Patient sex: F
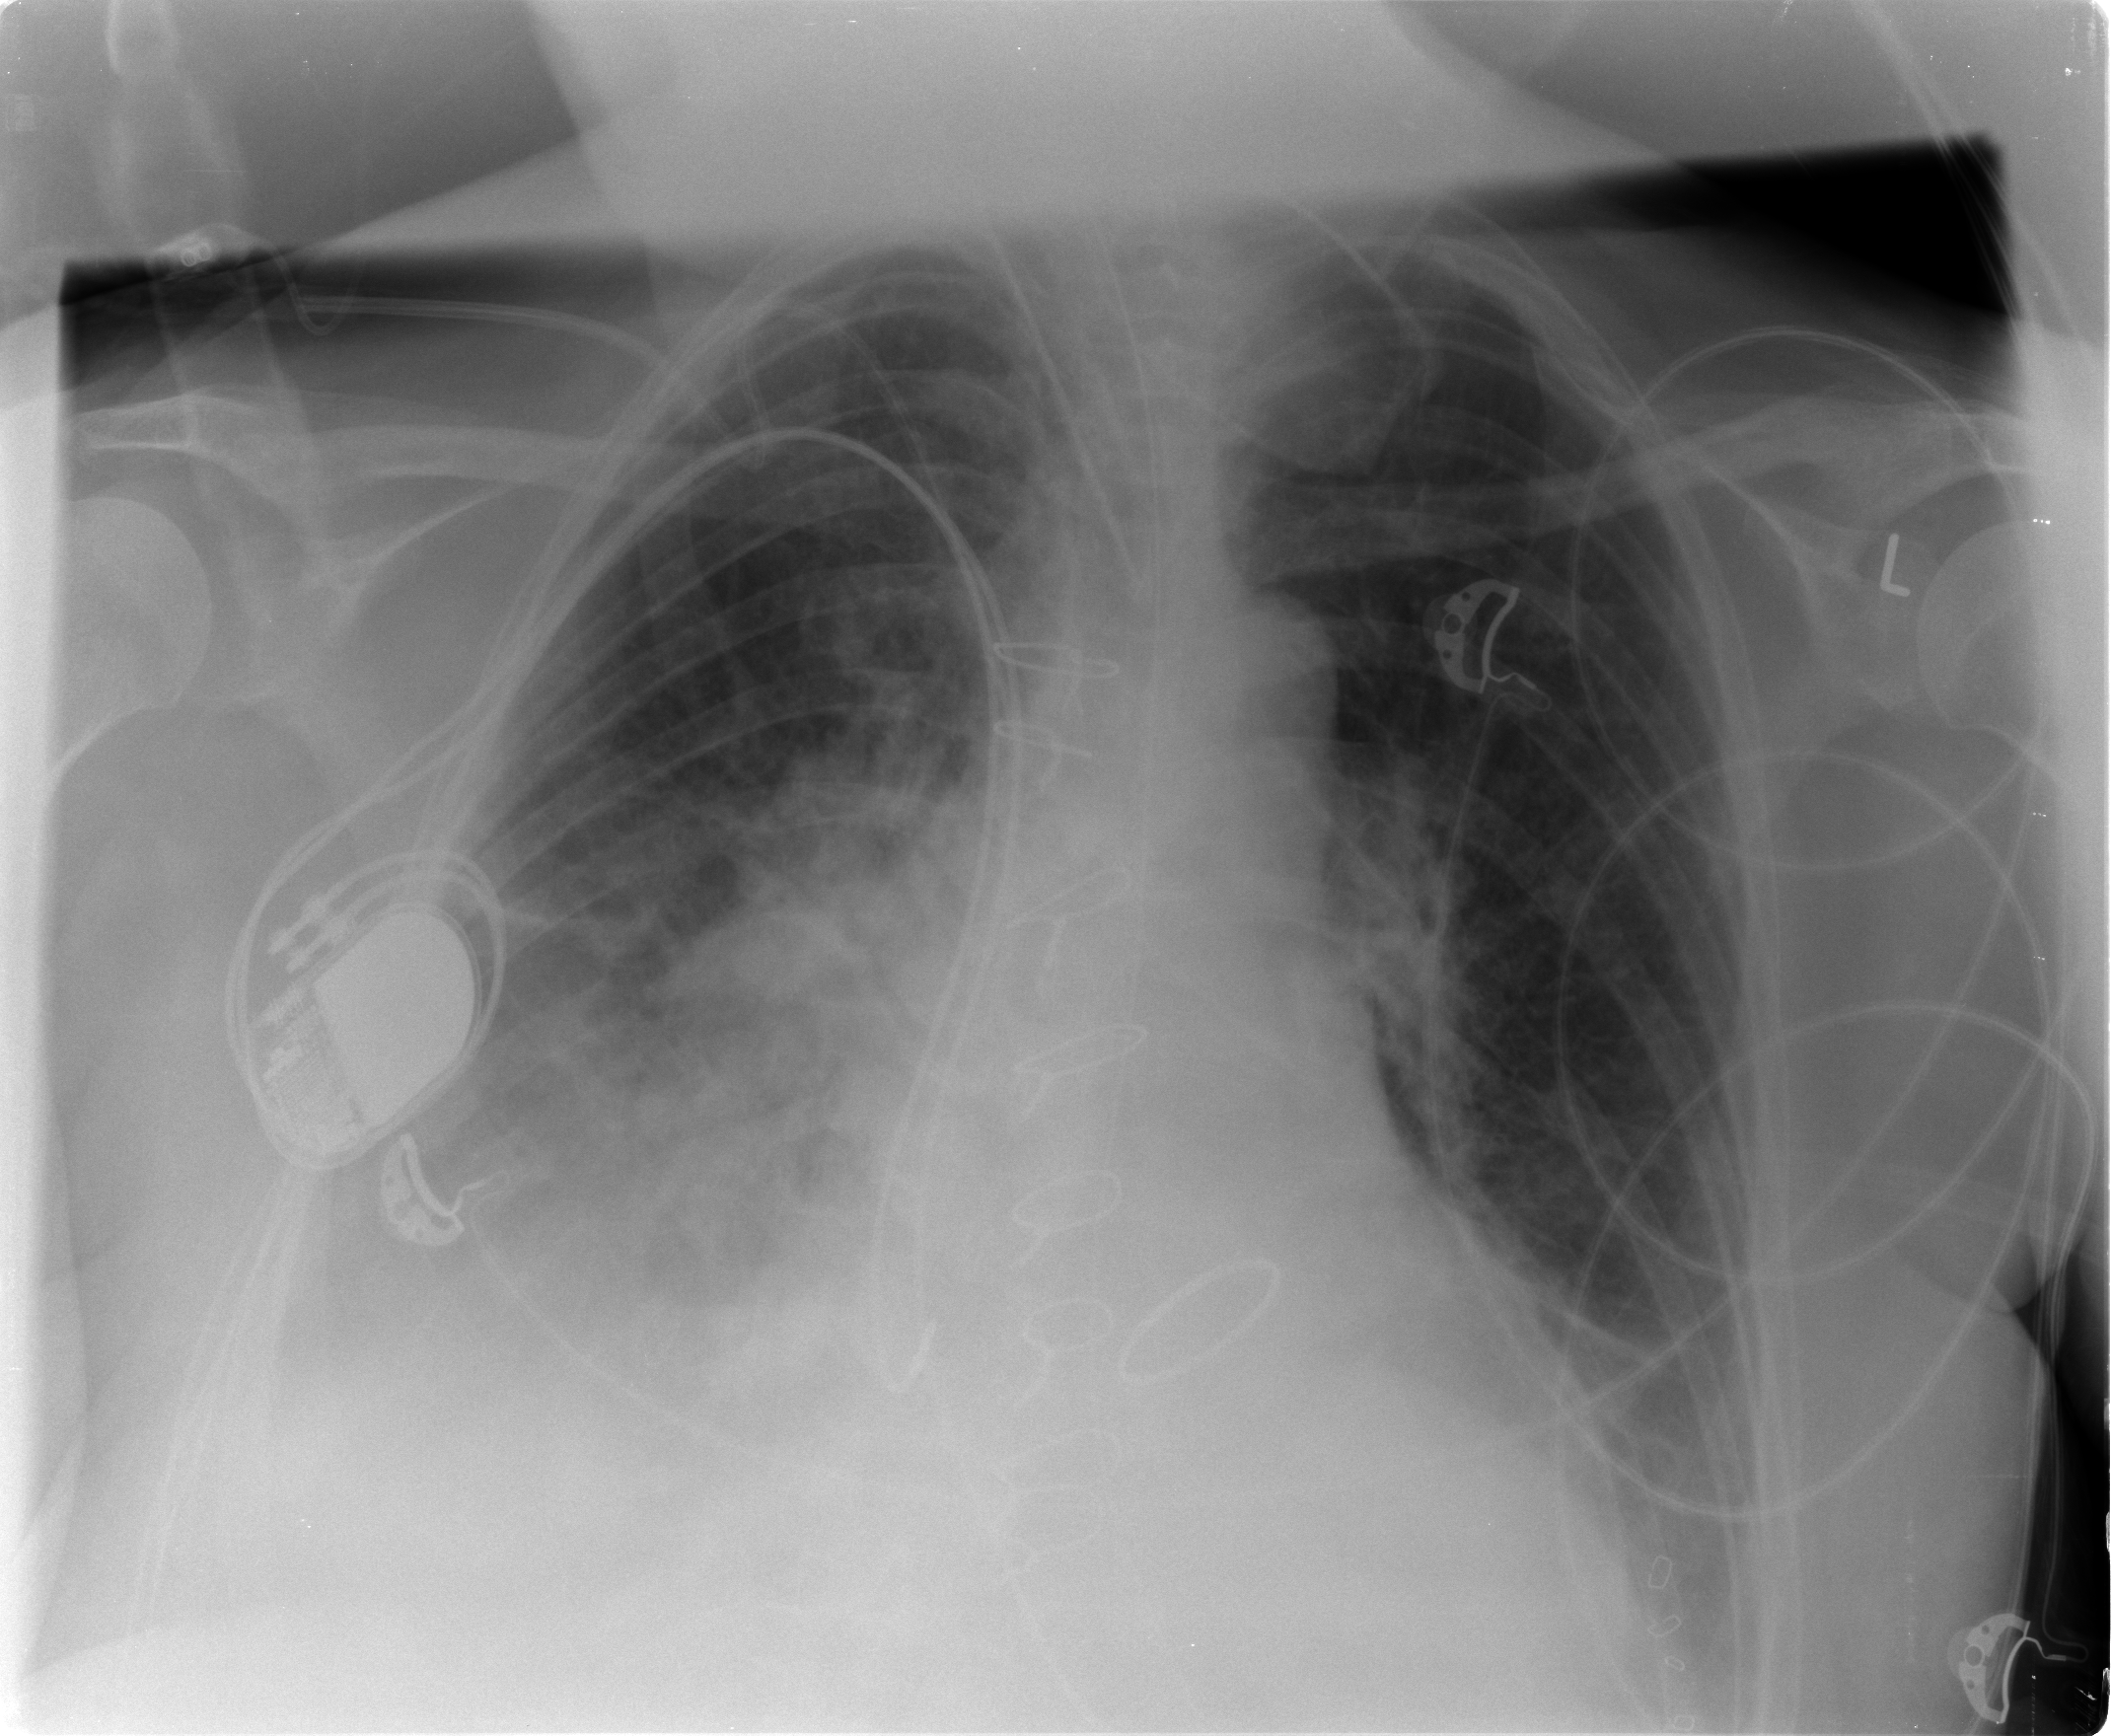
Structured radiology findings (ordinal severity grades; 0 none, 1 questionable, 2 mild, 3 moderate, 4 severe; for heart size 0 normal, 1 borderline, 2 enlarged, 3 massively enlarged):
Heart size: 0
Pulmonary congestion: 2
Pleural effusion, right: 2
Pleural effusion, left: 0
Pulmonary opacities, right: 3
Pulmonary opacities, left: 0
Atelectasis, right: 2
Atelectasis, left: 0